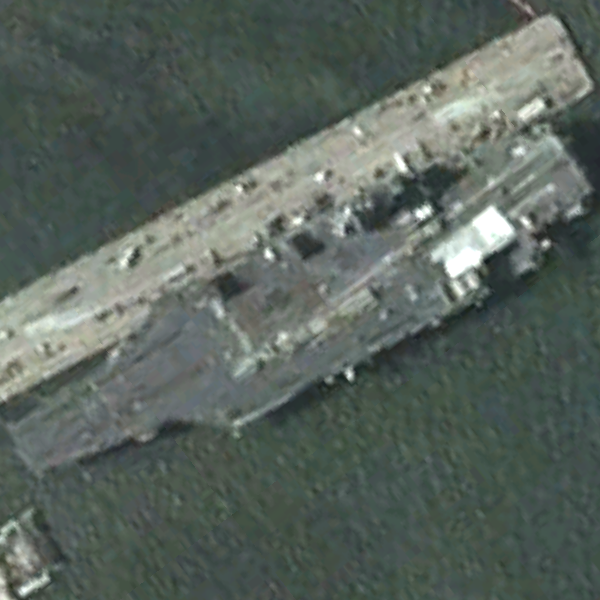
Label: aircraft_carrier